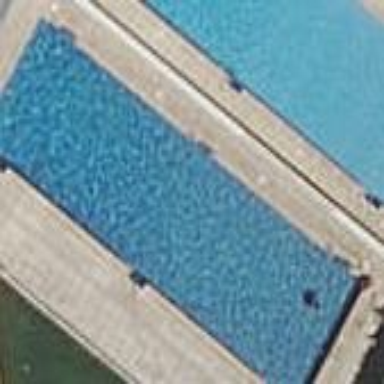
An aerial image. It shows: Swimming pool area designated for leisure and sport.